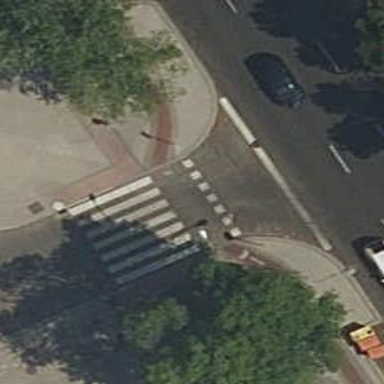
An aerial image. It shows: Uncontrolled zebra crossing on the road.